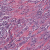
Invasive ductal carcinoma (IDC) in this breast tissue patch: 1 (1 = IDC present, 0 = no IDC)